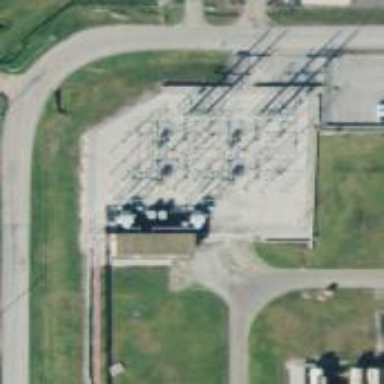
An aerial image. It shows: Outdoor industrial power substation.